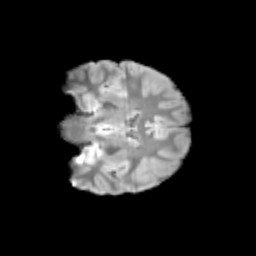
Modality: T2w
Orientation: coronal
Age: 11
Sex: male
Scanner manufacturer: siemens
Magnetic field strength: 3 T
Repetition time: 3.8 s
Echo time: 0.07 s